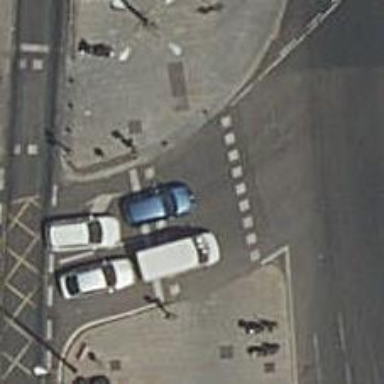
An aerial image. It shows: Road crossing with traffic signals.